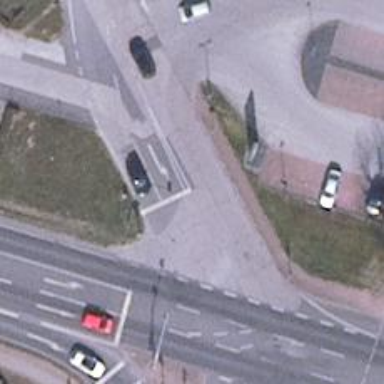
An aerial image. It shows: Road with traffic signals for signaling.